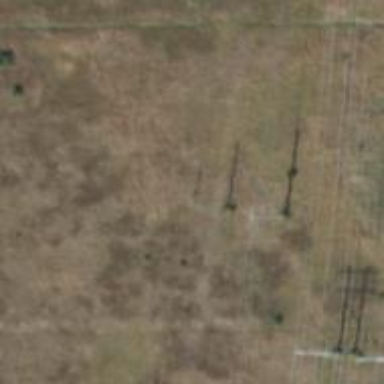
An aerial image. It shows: Power pole.